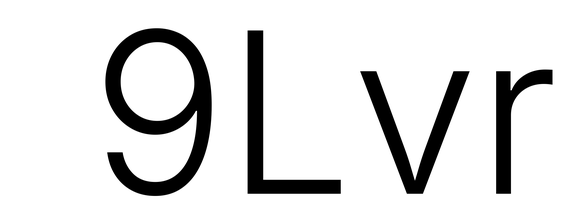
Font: Inter_Light